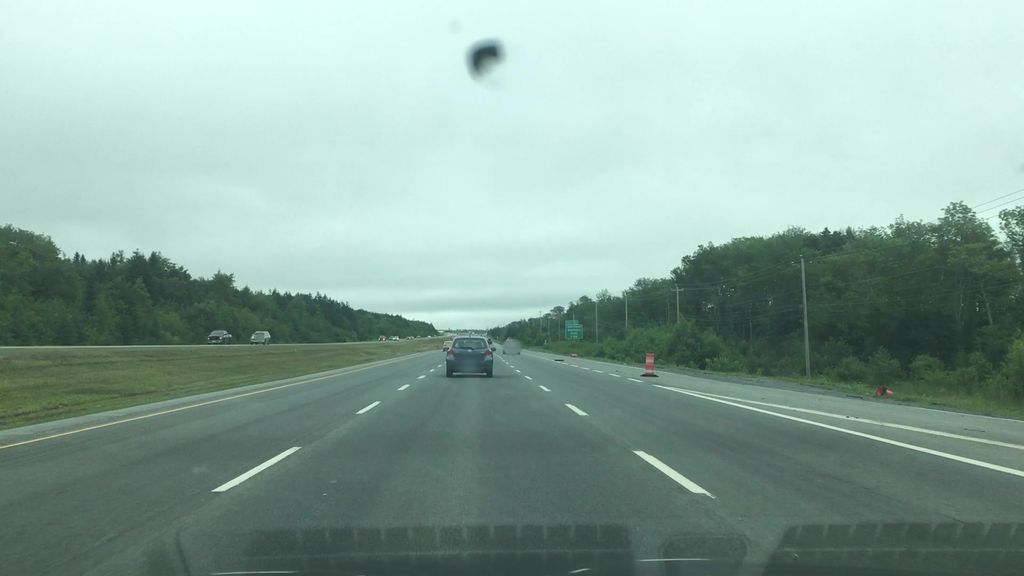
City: halifax